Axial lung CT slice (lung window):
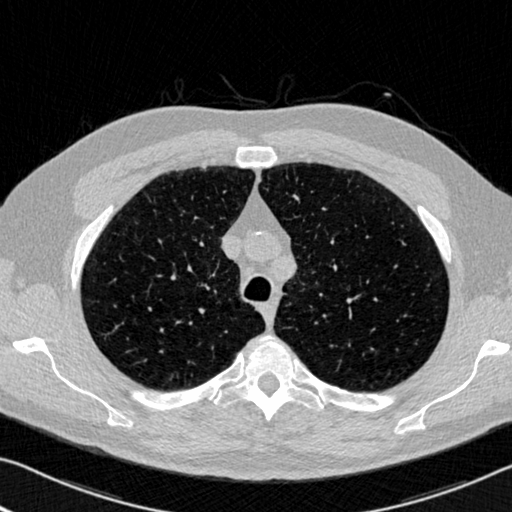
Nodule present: no